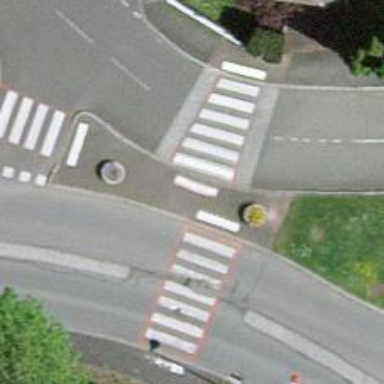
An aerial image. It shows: Uncontrolled footway crossing with markings.